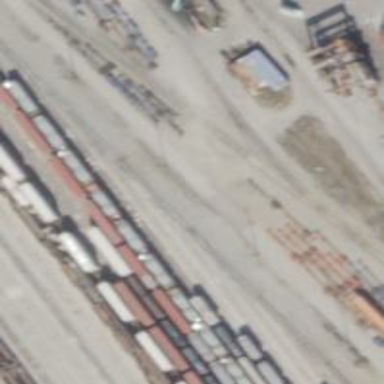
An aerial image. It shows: Railway yard.